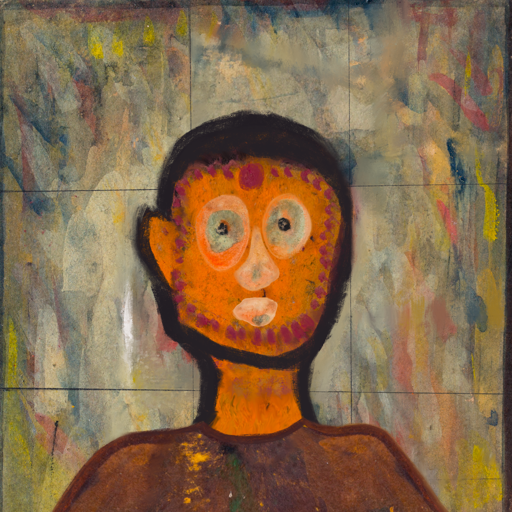
Background: GypsyMother, Head And Neck Front: Doll, Face Front: Childish, Bust: Comrade, Hair Front: Blank, Head Accessory: Blank, Second Necklace: Blank, Necklace: Blank, Baby: Blank